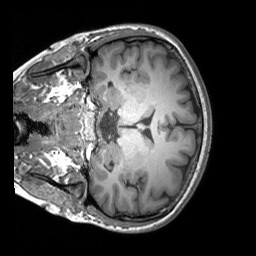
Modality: T1w
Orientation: coronal